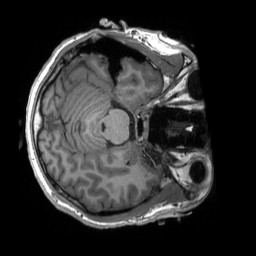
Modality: T1w
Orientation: axial
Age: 17
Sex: male
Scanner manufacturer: siemens
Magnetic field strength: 3 T
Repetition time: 2.3 s
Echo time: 0.00232 s